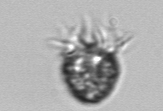
Label: Ciliophora